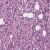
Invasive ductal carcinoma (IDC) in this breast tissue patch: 1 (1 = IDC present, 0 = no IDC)